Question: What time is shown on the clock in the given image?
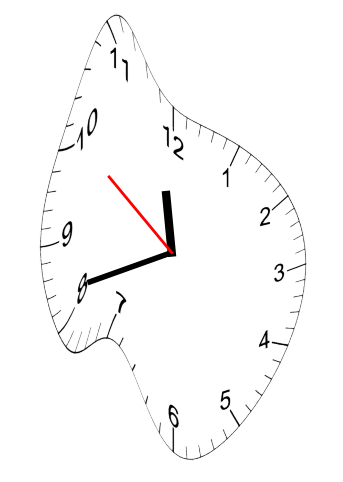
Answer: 11:41:51